Question: I am a litte confused. There are a lot of different size of icons and I can't find how can I name them. Can I give them random names?

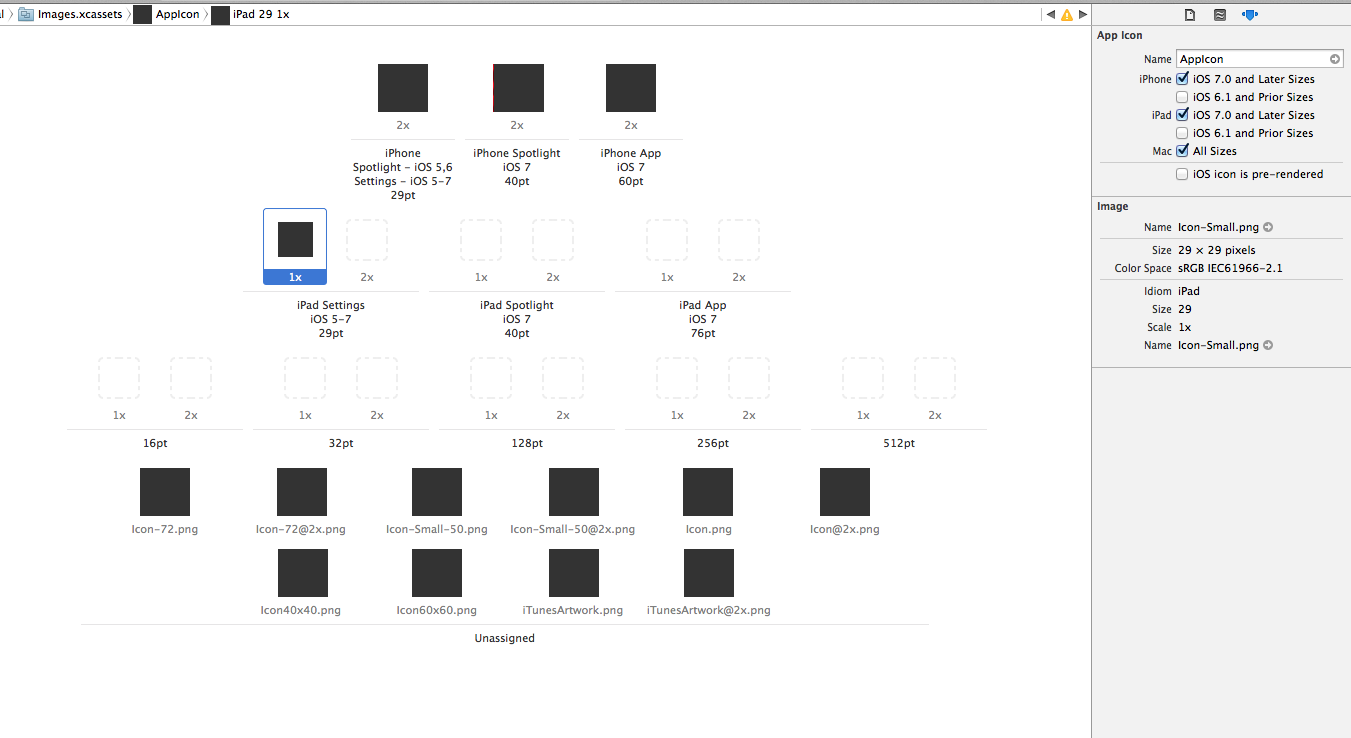
Answer: <URL>.
and <URL> a website to create all size of your icons for iOS 6, 7 and Android with the 1024*1024.
Add the different keys of your icon in your 'info.plist' and add the icons in your resources :